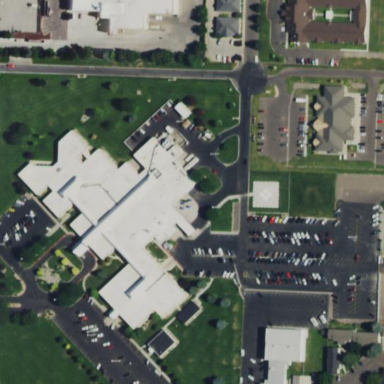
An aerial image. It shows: Hospital.